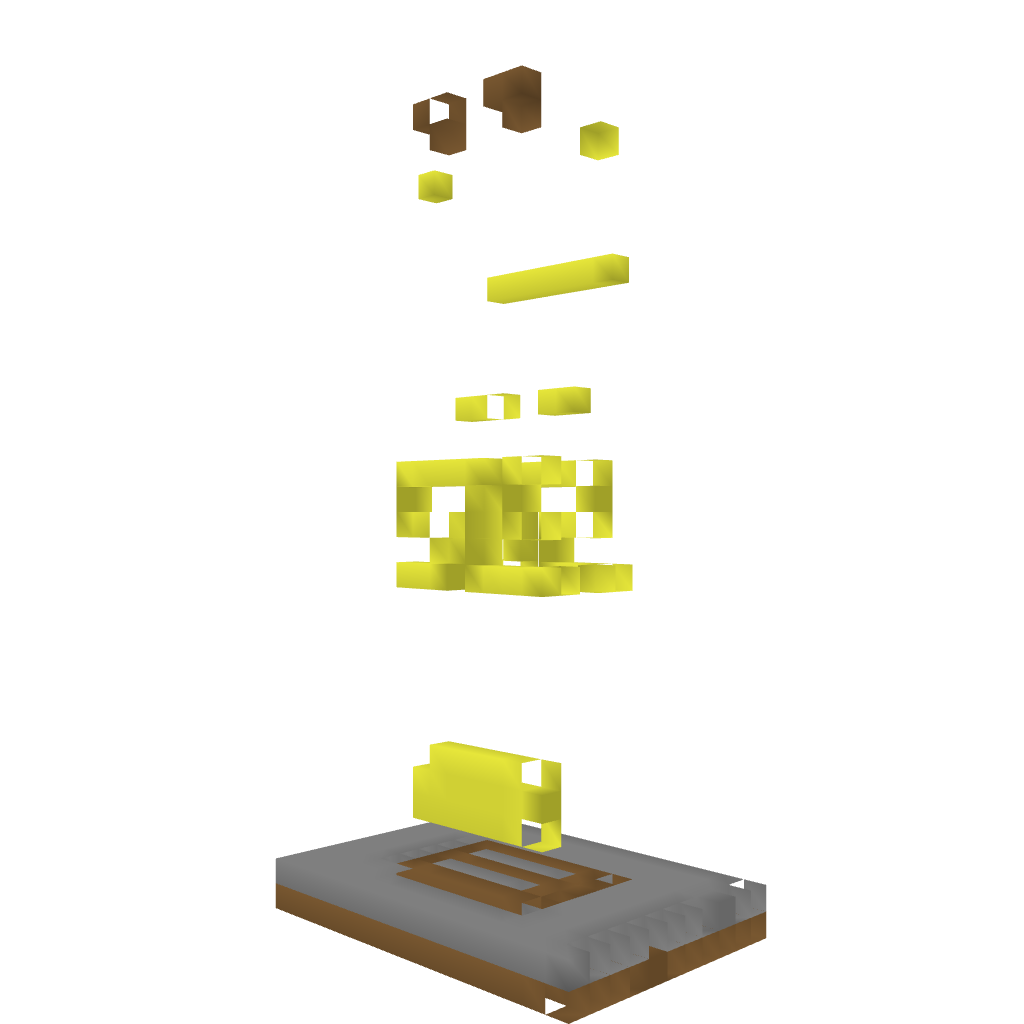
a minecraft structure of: Statue of Nike bad low quality